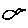
Label: bird